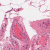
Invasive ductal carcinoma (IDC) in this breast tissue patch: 0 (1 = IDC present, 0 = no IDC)